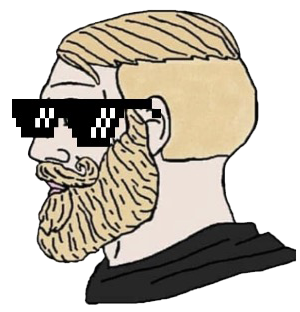
Label: 4_Yes_Chad